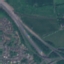
Label: Highway